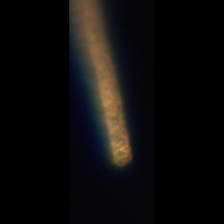
Taxon: Guinardia
Group: Diatoms